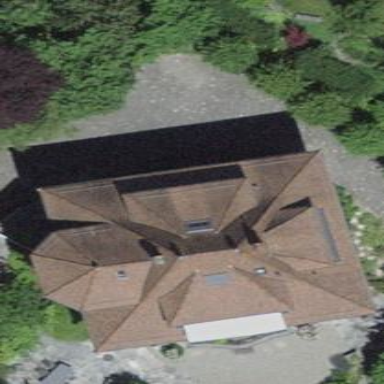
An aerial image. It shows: Residential building with hipped roof.